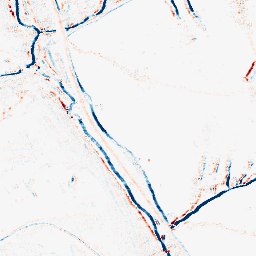
Category: morphological
Decomposition family: morphological_rect
Decomposition parameters: operation: average
width: 5
height: 3
Upsampling method: bspline
Upsampling parameters: scale: 2
Upsampling scale: 2